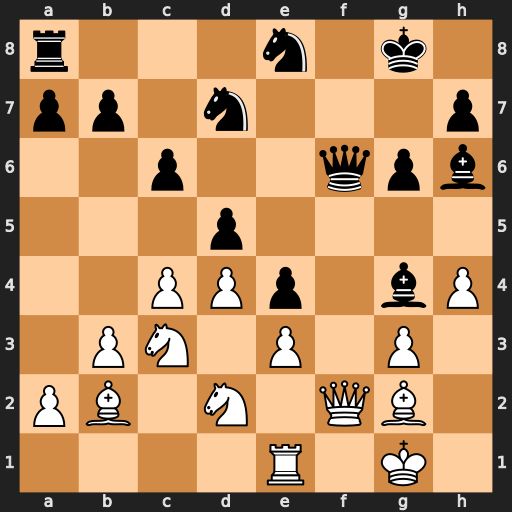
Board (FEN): r3n1k1/pp1n3p/2p2qpb/3p4/2PPp1bP/1PN1P1P1/PB1N1QB1/4R1K1
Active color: w
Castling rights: -
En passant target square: -
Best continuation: cxd5 Qxf2+ Kxf2 cxd5 Nxd5